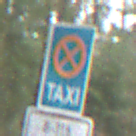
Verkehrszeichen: Taxenstand
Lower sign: ZeitangabenOhneBeschraenkungAufWochentage2
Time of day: Midday
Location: Outdoor (Nature)
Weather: Overcast
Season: NotSpecified
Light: Natural